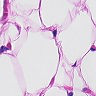
Metastatic tissue present: no